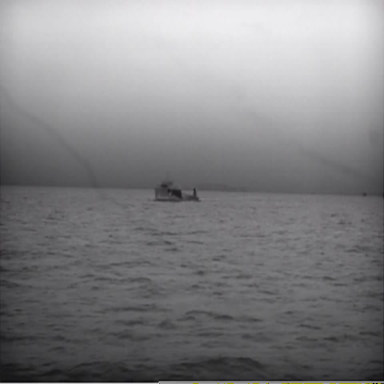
There is a liner in the infrared image.